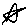
Label: star